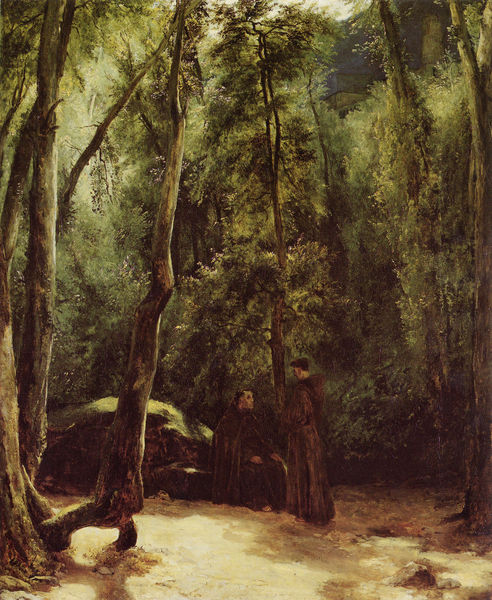
Titel: Zwei Mönche im Park von Terni
Künstler: Karl Blechen
Standort: Berlin
Institution: Alte Nationalgalerie
Schlagwörter: baum, berg, blau, blätter, dunkel, felsen, gemälde, himmel, laub, mann, schatten, umhang, wasser, weiß, baumstämme, bäume, fluss, grün, landschaft, menschen, ocker, sand, sitzen, ufer, äste, braun, discussion, grau, hell, hintergrund, holz, licht, männer, reden, schwarz, blick, gebäude, gürtel, haus, weg, beige, gespräch, hochformat, malerei, alt, jung, stehen, stein, steine, bild, hände, öl, bach, baumstamm, erde, flusslauf, hügel, natur, stamm, zweige, kirche, sonne, boden, gewand, kutte, sitzend, paar, personen, blatt, pflanzen, renaissance, wald, taille, gischt, unterhaltung, zwei, spiegelbild, berge, fels, gebirge, rast, romantik, stämme, bishops, hat, men, people, religious, robes, white, black, conversation, green, meeting, painting, robe, seated, sitting, sprechen, talking, woman, yellow, ernst, marron, vert, sitzt, two, brown, lichteinfall, ruine, kloster, wurzel, alpen, geheimnis, idyll, moos, lichtung, fichte, nadelbaum, tanne, treffen, gebet, kunst, frieden, unterholz, wood, wurzeln, braum, man, rock, rocks, tree, laubwald, wanderer, brauntöne, dickicht, rinde, begegnung, priester, assis, landscape, nature, abbey, sun, trees, mönch, hain, dicht, felsbrocken, mönche, umhänge, waldstück, kutten, forest, light, bushes, path, lumière, ombre, waldweg, shadow, brow, coat, romantisme, arbre, soleil, foret, paysage, roots, peinture, morsch, kapuze, sunlight, dirt, franziskaner, montagne, day, cloak, leaves, tonsur, ground, eremit, monk, monks, geböude, arbres, religion, rocher, brechen, branches, god, leaf, kapuzen, moosgrün, bbäume, needles, geheim, contrast, christian, christianity, menchen, bum, branch, rencontre, möchne, standing, unterredung, praying, priests, stem, woods, friedvoll, moine, balttwerk, eremiten, feuillage, root, lichtung7, tonnsur, waldbach, wegkreuzung, hood, trunks, power, dialogue, tanen, clearing, cowl, cassocks, apostol, sentiment, religieux, mink, moines, sous-bois, daytime, benediction, geschprech, apostols, nforest, munck, muncks, situation, aposto, friars, truees, foêt, umière, sdebout, conjurn, findling